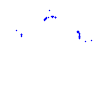
Particle: proton